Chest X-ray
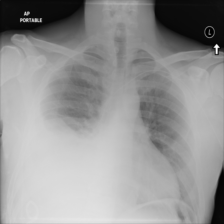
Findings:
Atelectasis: negative
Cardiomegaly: negative
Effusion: positive
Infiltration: negative
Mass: negative
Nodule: negative
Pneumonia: negative
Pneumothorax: negative
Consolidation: negative
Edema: negative
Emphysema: negative
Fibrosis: negative
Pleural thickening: negative
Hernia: negative